Question: I am running ubuntu 14.04 and eclipse Kepler (with java ee modules preloaded) , I am developing Dynamic Web App for first time, it always says javax.servlet.xyz cannot be resolved to a type please help I am including a screen snapshot for my error page!

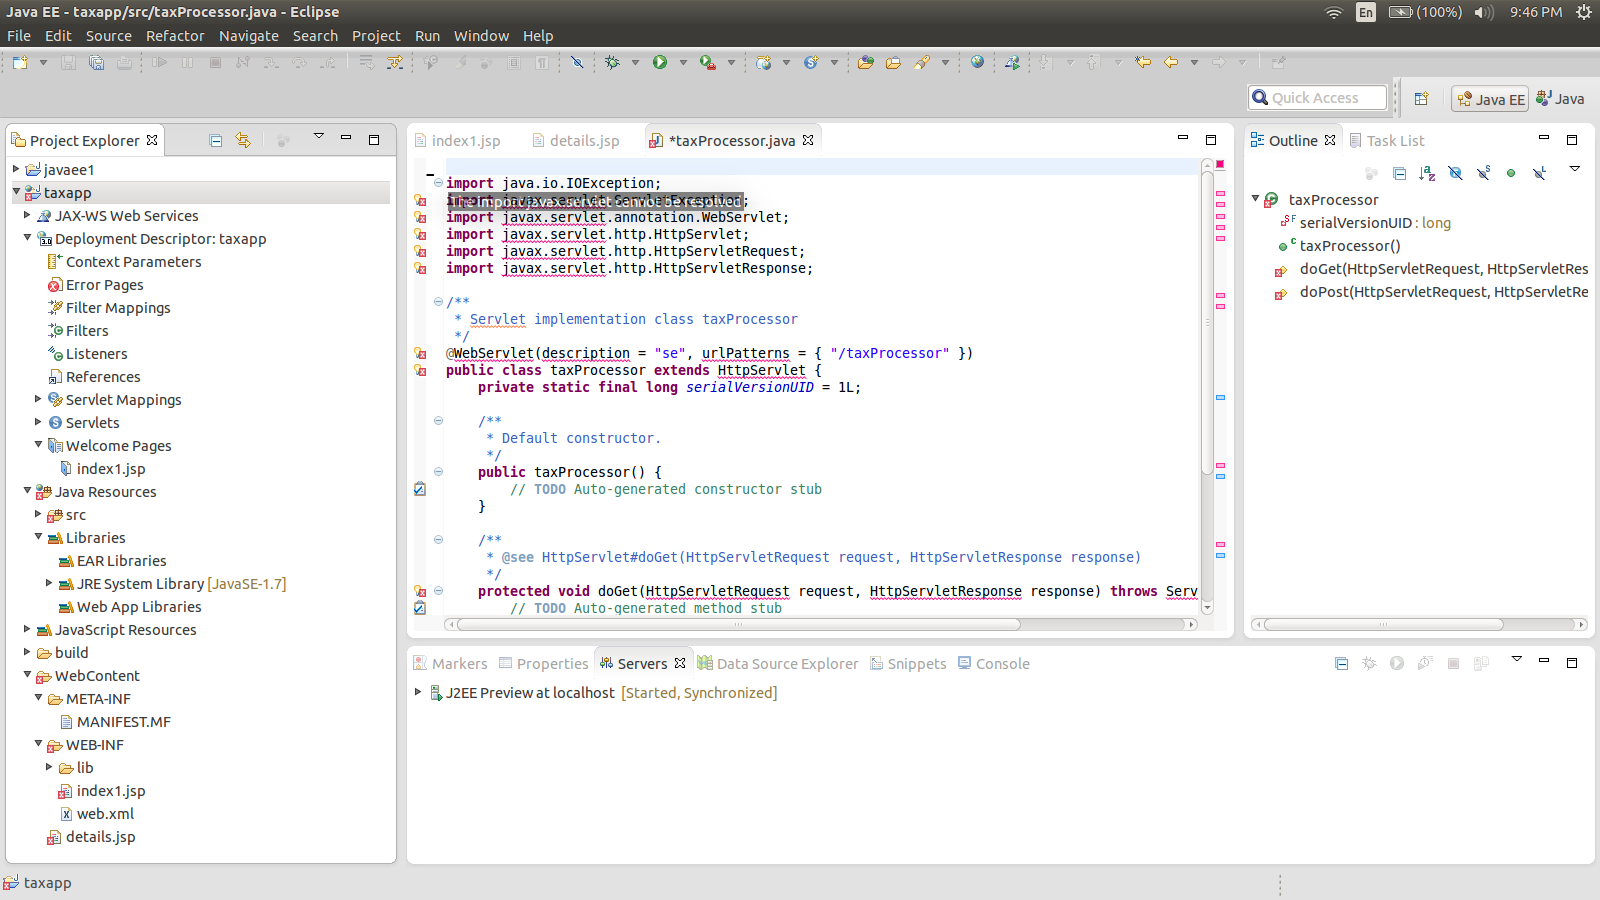
Answer: Only two things are required in Eclipse for this:
In Eclipse, Window -> Preferences -> Server -> Runtime Environment
Specify your Web Server or Application Server path, by adding a "New Server Runtime Environment".
Initially, there are only few Server Runtime Environments available with Eclipse like:
1. Apache
2. Basic
3. ObjectWeb
On an additional note, you can add more Server Adapters using the link 'Download additional server adapters' in dialog screen.

In Project Properties (Right Click on Project -> Properties), in Java Build Path, add Library '"Server Runtime"'.On adding Server Runtime to Project Library will add 'servlet-api.jar' and 'jsp-api.jar' jars to project dependencies.